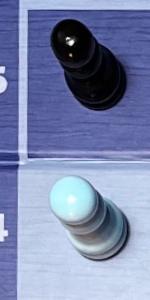
Label: Pawn_White